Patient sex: M
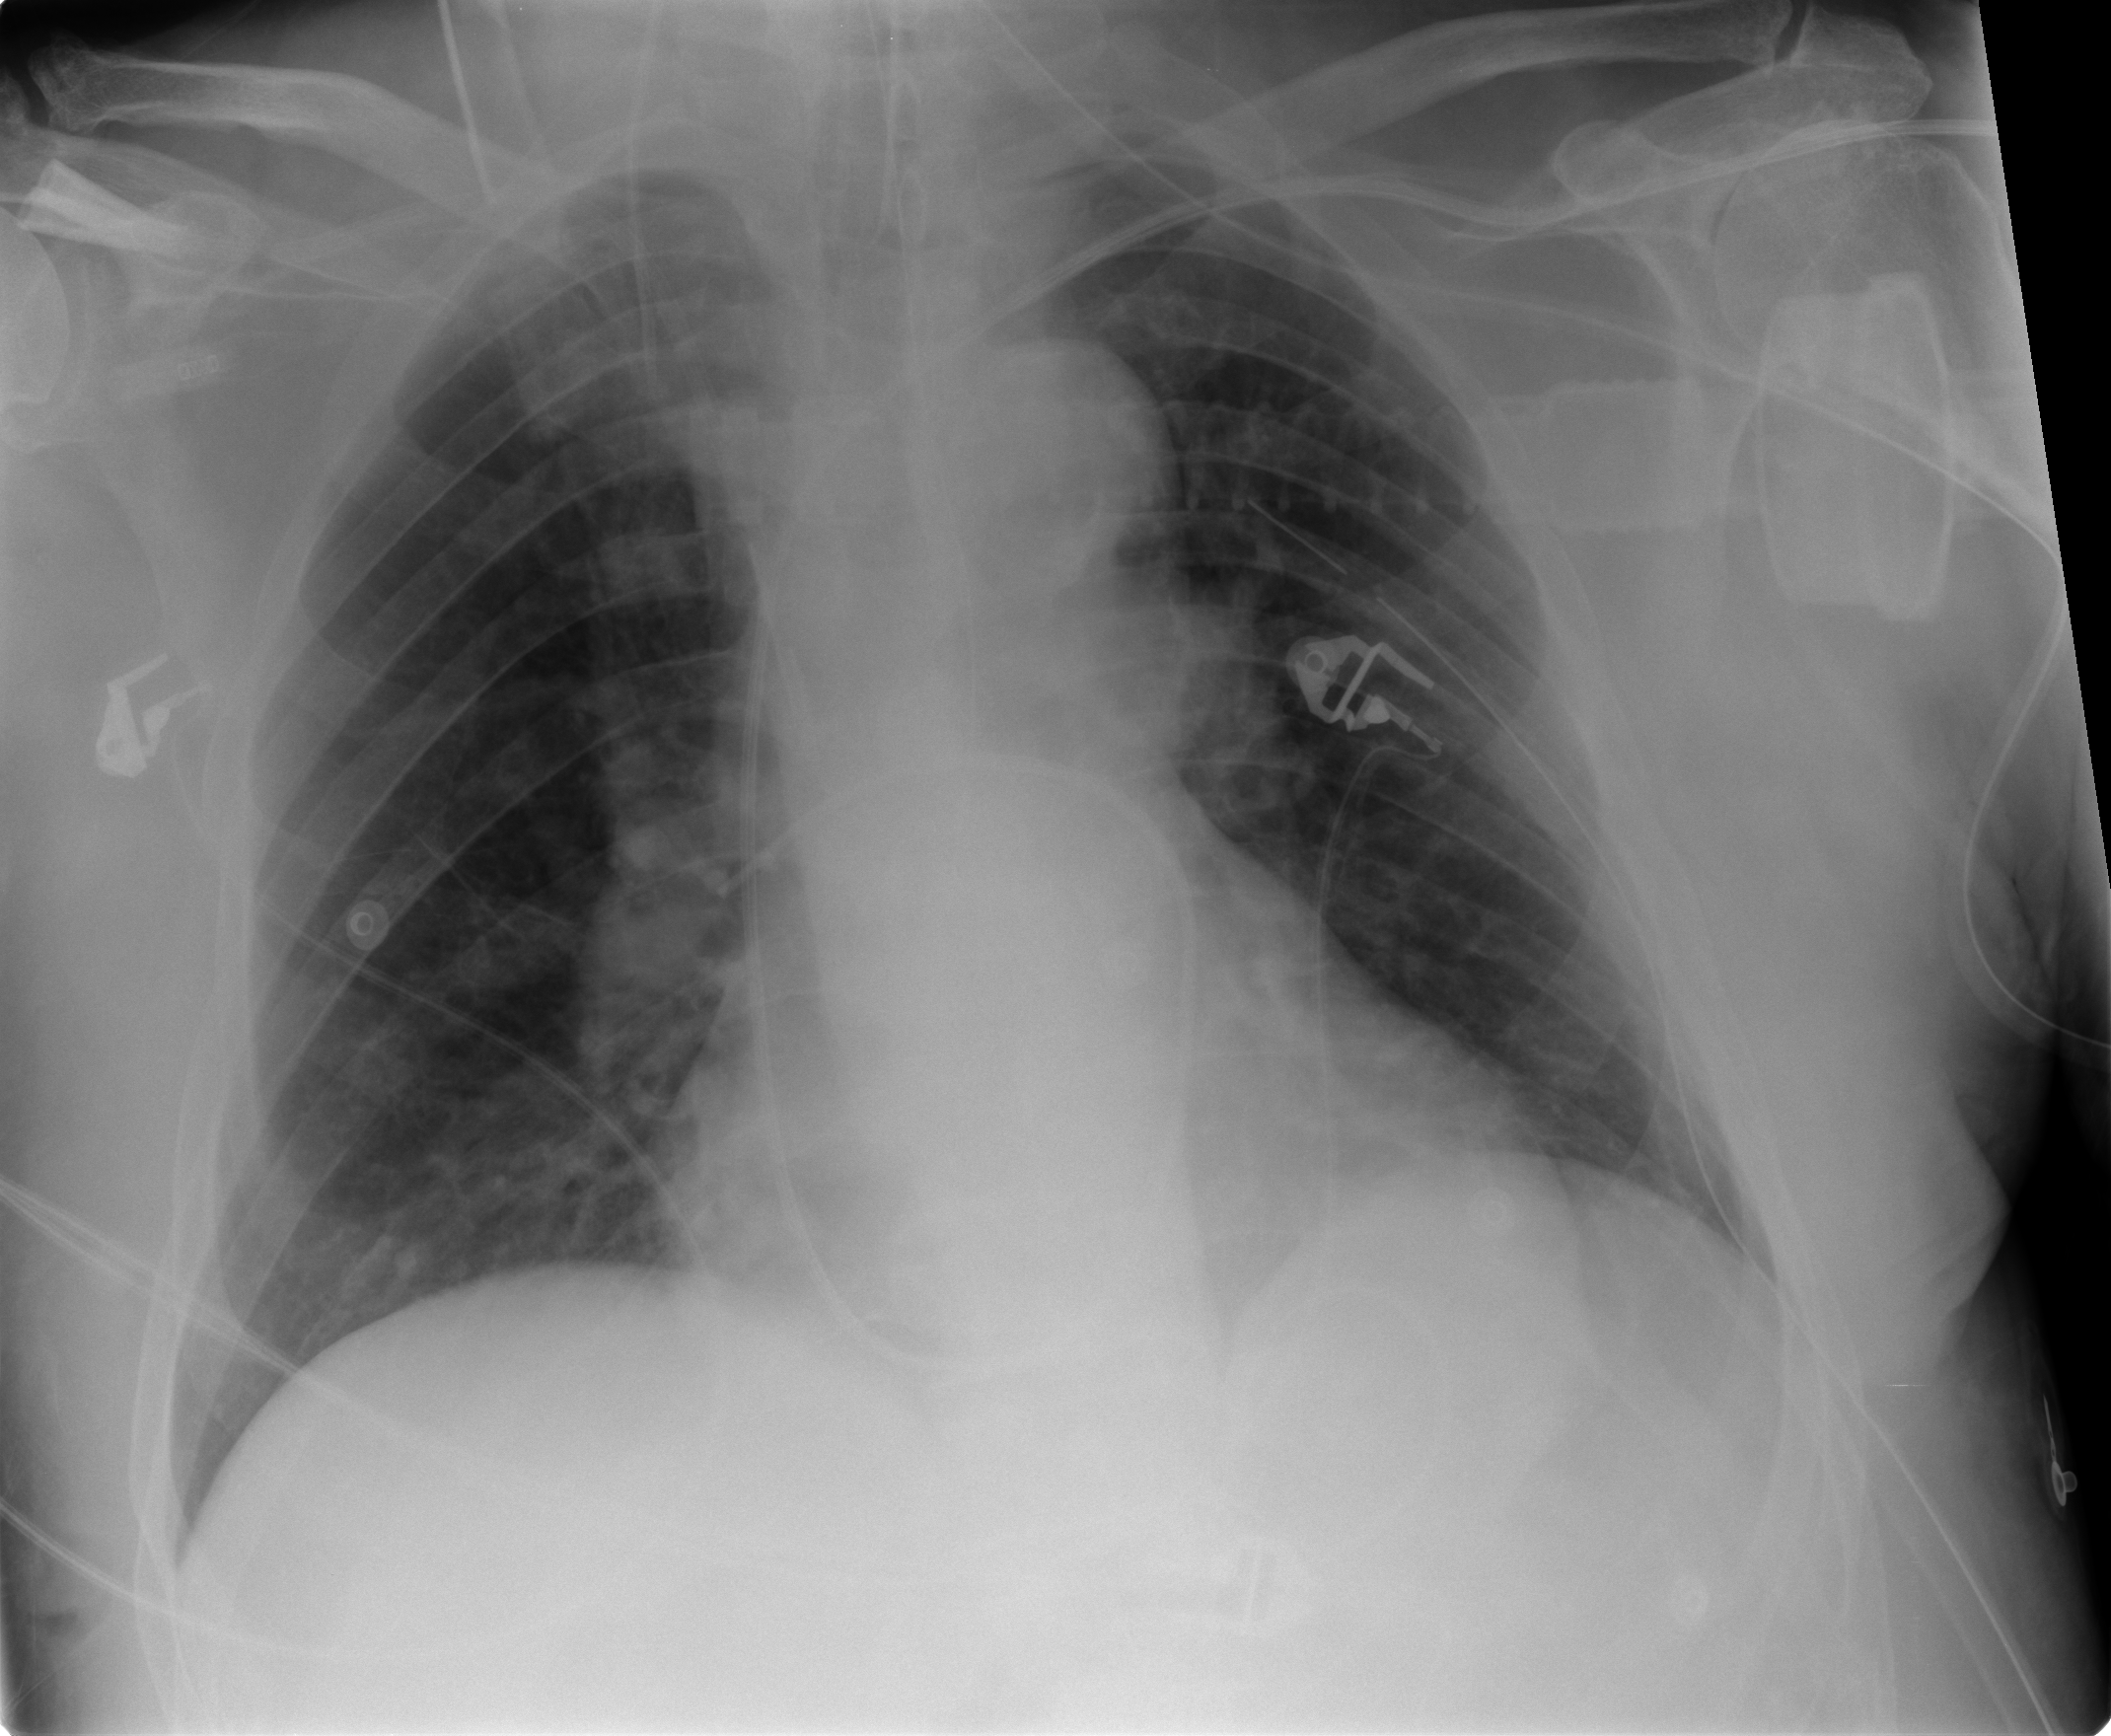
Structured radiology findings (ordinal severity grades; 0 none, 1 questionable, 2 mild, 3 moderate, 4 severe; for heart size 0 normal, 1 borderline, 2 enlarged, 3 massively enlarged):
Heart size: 0
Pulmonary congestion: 1
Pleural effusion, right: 0
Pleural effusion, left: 0
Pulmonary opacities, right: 0
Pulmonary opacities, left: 0
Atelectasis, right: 1
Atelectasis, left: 1